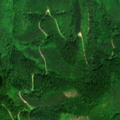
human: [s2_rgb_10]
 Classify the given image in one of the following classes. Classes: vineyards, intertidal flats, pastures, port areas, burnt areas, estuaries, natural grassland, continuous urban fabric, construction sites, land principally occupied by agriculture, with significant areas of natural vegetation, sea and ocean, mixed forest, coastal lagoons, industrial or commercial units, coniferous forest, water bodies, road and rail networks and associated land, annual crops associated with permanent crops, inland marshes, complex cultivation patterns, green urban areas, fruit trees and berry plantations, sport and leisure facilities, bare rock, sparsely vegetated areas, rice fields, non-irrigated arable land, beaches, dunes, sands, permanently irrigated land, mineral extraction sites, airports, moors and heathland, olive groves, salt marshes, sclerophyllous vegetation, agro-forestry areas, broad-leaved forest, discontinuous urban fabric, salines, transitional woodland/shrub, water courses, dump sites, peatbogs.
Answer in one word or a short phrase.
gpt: broad-leaved forest